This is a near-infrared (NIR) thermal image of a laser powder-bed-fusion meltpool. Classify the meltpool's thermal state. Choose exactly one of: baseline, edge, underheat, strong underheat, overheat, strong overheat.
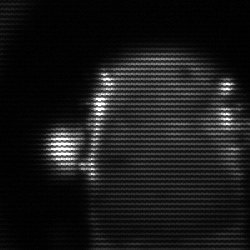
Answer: baseline